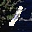
Label: 1